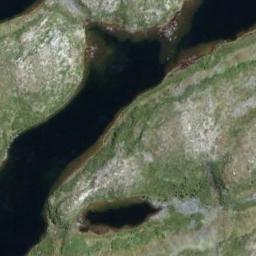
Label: wetland